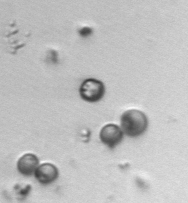
Label: Phaeocystis